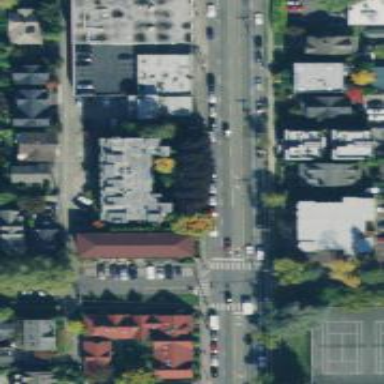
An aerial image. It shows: Secondary road with separate asphalt sidewalks.